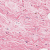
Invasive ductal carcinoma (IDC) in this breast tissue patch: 0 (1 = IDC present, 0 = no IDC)